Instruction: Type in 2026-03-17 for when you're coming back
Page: home
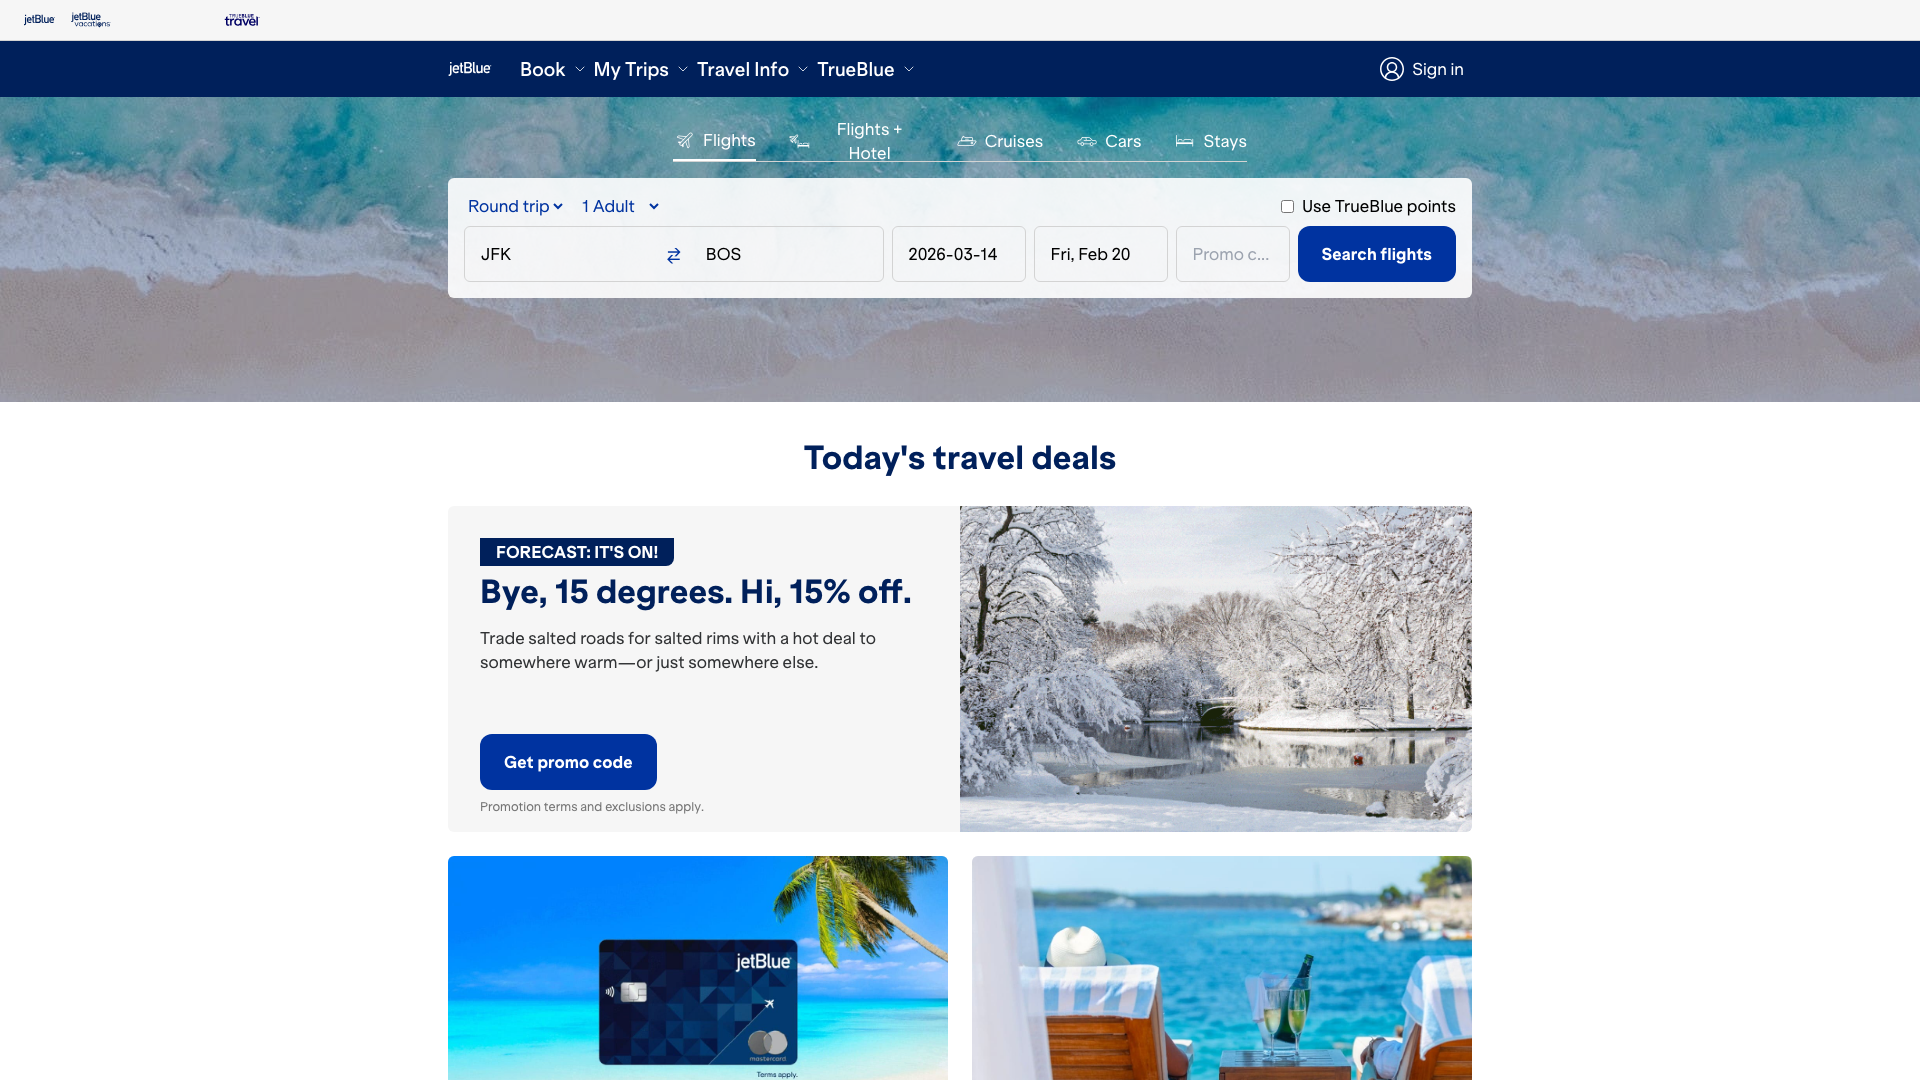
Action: type